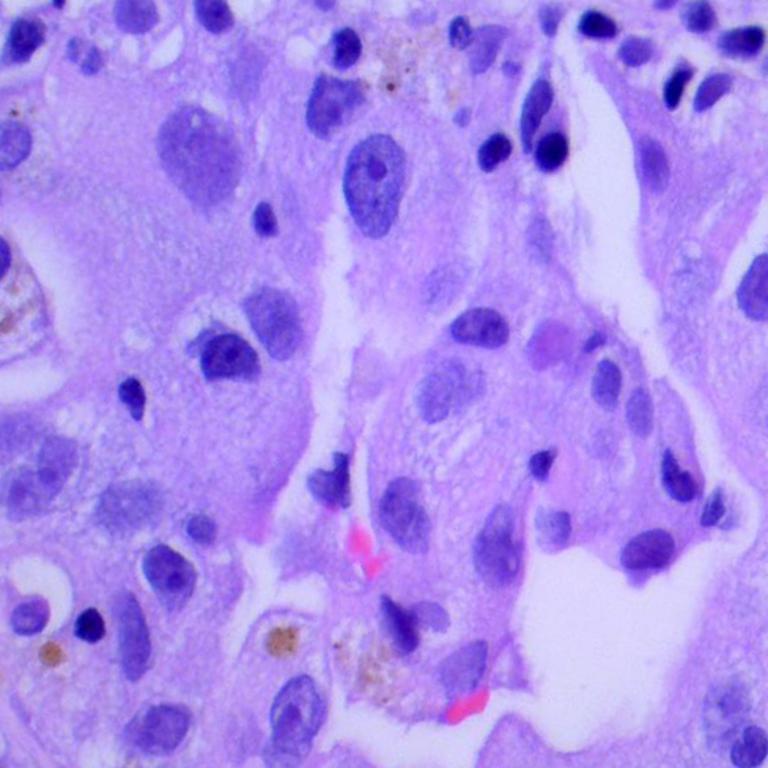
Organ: lung
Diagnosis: adenocarcinomas